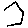
Label: hexagon